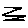
Label: zigzag